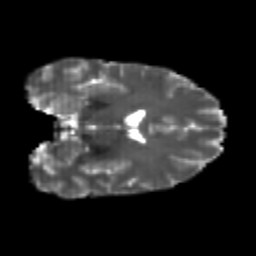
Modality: T2w
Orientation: coronal
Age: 26
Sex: female
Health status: healthy
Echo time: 0.074 s